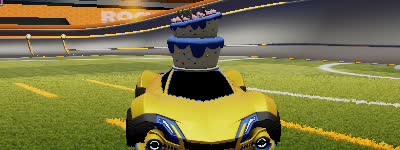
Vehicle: werewolf